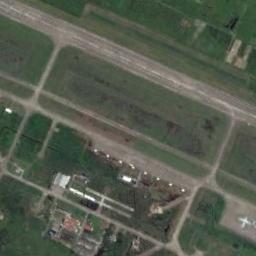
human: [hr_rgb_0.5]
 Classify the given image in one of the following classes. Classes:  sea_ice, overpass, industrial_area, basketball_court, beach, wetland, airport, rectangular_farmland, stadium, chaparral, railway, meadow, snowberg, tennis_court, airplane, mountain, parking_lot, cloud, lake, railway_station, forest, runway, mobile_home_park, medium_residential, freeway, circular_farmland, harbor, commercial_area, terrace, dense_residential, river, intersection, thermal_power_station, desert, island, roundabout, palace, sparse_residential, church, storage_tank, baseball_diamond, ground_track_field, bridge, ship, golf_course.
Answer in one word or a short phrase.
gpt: airport